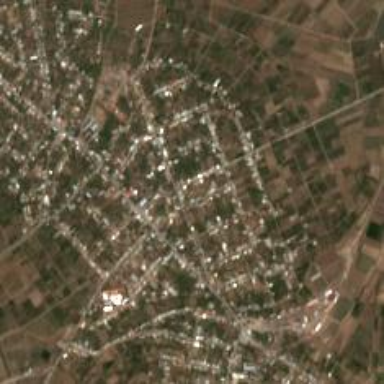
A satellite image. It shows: Residential area located within village.